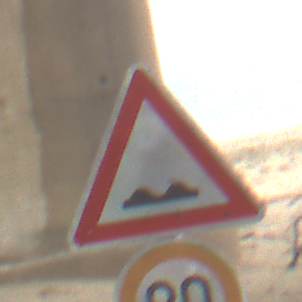
Verkehrszeichen: UnebeneFahrbahn
Zusatzzeichen unten: Geschwindigkeit80
Umgebung: Roofed, Beach
Tageszeit: Midday
Wetter: Overcast
Licht: Natural
Jahreszeit: NotSpecified
Kontrast: LowContrast